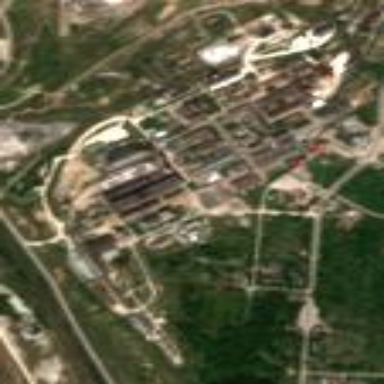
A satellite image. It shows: Industrial area with factory.